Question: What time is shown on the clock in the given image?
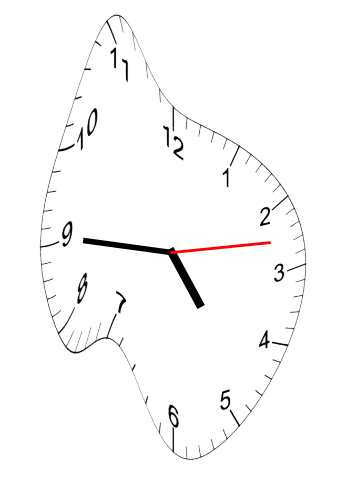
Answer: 04:45:13